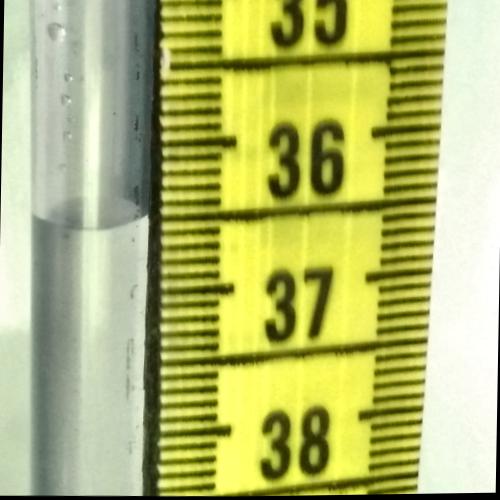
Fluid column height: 36.5 cm